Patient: sex M, age 32
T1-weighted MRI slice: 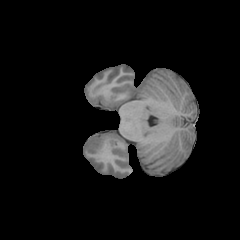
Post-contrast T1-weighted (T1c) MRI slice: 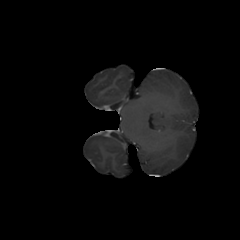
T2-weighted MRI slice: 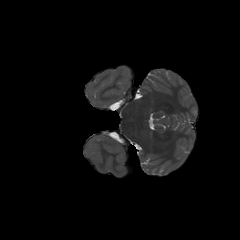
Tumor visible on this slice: no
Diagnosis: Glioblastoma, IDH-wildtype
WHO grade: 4